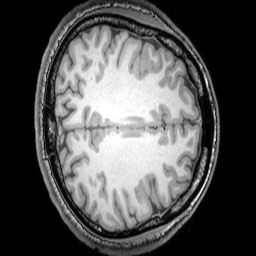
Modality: T1w
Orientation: axial
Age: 26
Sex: male
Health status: healthy
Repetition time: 0.081 s
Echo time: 0.037 s